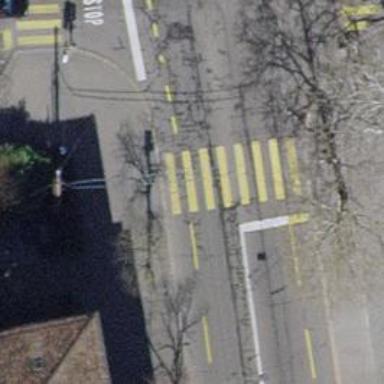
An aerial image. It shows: Road crossing with traffic signals.